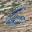
Label: 6